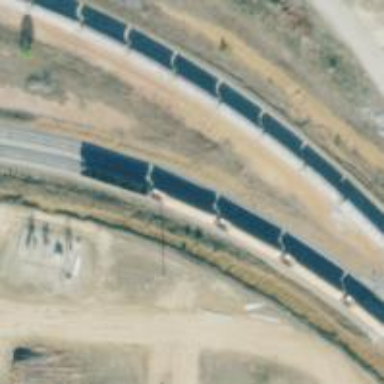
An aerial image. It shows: Railway spur service.